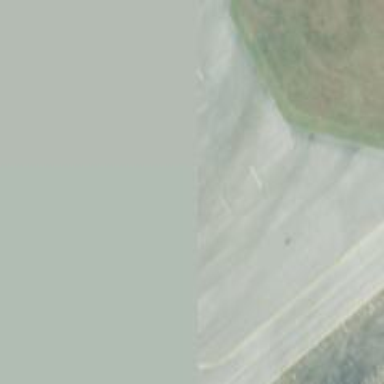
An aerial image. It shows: Apron at the airport with asphalt surface.